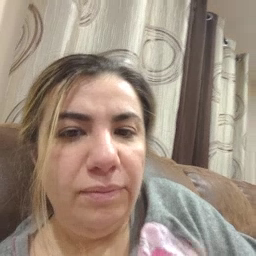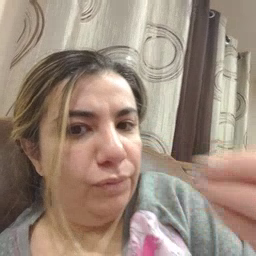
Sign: wolf